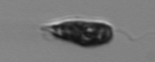
Label: Euglena